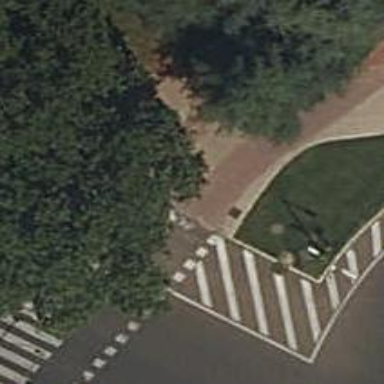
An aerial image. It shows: Kerb serving as barrier.